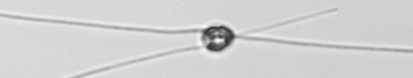
Label: Chaetoceros_danicus